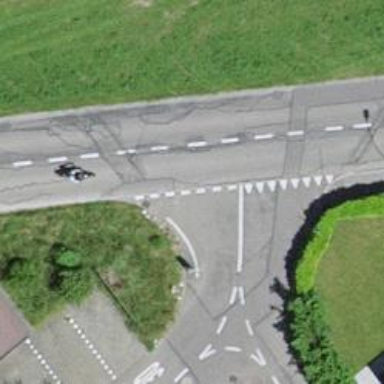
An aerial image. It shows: Road with "give way" sign.